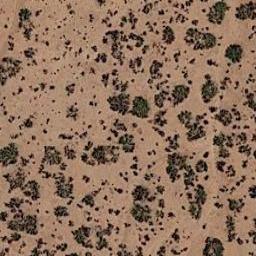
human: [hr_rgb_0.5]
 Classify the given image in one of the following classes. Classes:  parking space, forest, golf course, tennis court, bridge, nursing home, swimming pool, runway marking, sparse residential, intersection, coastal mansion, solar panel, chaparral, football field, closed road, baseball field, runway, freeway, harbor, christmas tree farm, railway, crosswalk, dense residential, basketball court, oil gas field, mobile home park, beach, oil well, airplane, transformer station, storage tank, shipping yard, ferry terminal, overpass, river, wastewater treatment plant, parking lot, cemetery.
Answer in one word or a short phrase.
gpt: chaparral